Aerial crown-view tile of a tropical tree (Barro Colorado Island, Panama), acquired 20250512:
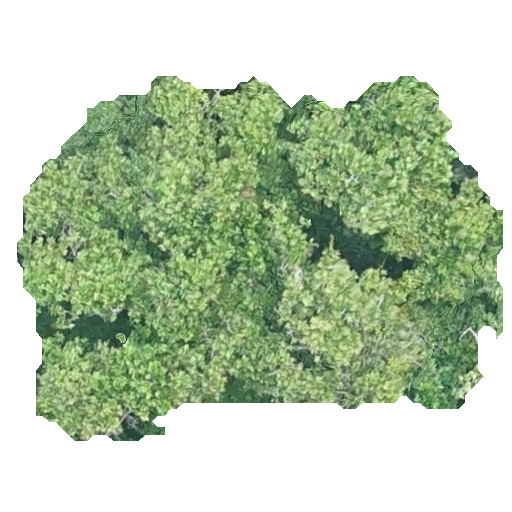
Species: Anacardium excelsum
GBIF accepted scientific name: Anacardium excelsum
Crown area: 203.398 m²